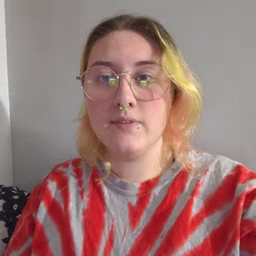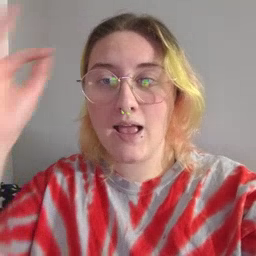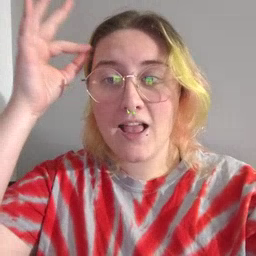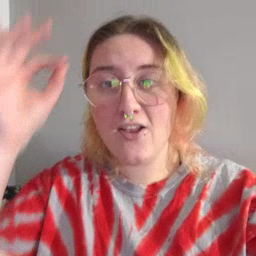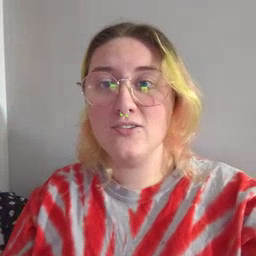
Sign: hair